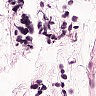
Metastatic tissue present: no